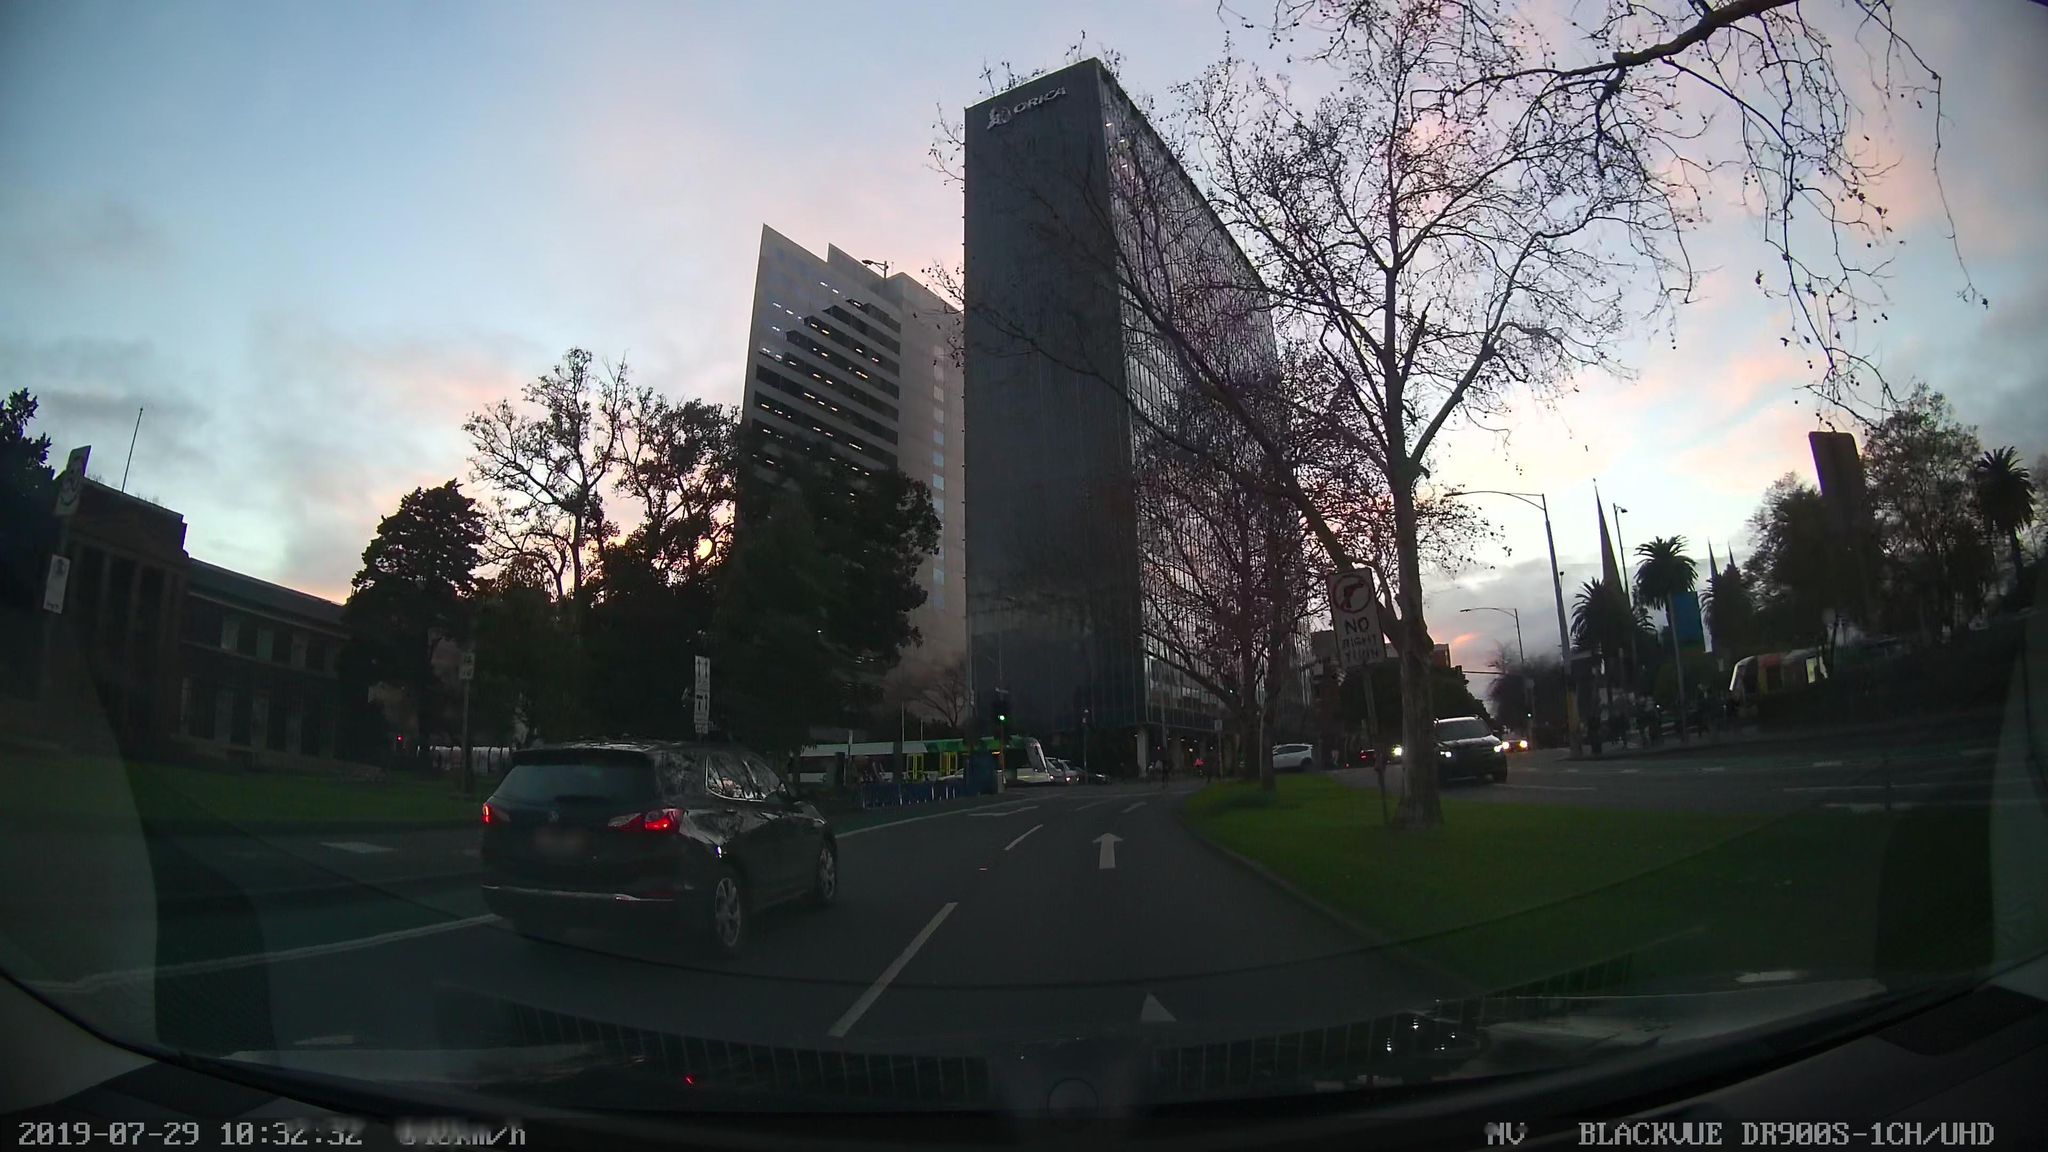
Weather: snowy
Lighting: dusk/dawn
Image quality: good
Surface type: driving surface
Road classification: tertiary
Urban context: suburban or peri-urban
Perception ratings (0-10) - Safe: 1.88, Lively: 7.21, Beautiful: 3.61, Boring: 3.04, Depressing: 5.05, Wealthy: 7.76